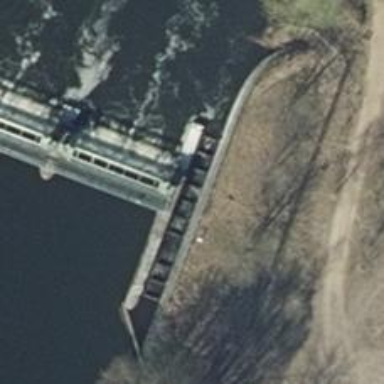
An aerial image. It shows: Fish pass along the waterway.